Field crop: maize
Growth stage: 2
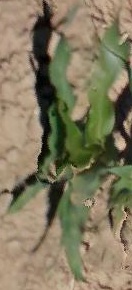
Species: maize